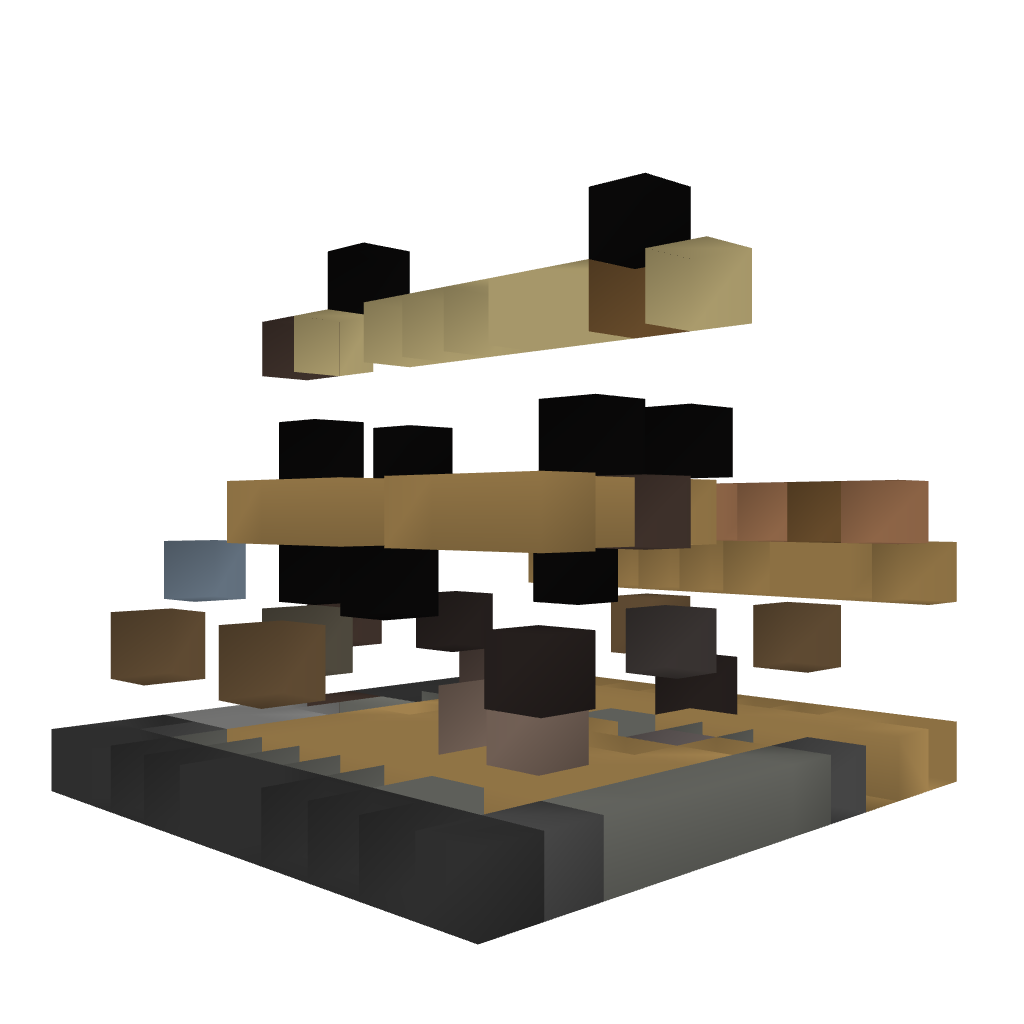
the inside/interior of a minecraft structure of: Small Shack